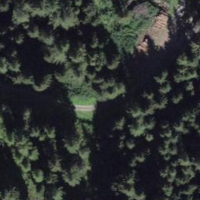
EUNIS habitat code: 43
Species observed at this site:
Polygonia c-album
Lycaena phlaeas
Aglais io
Parnassius apollo
Vanessa atalanta